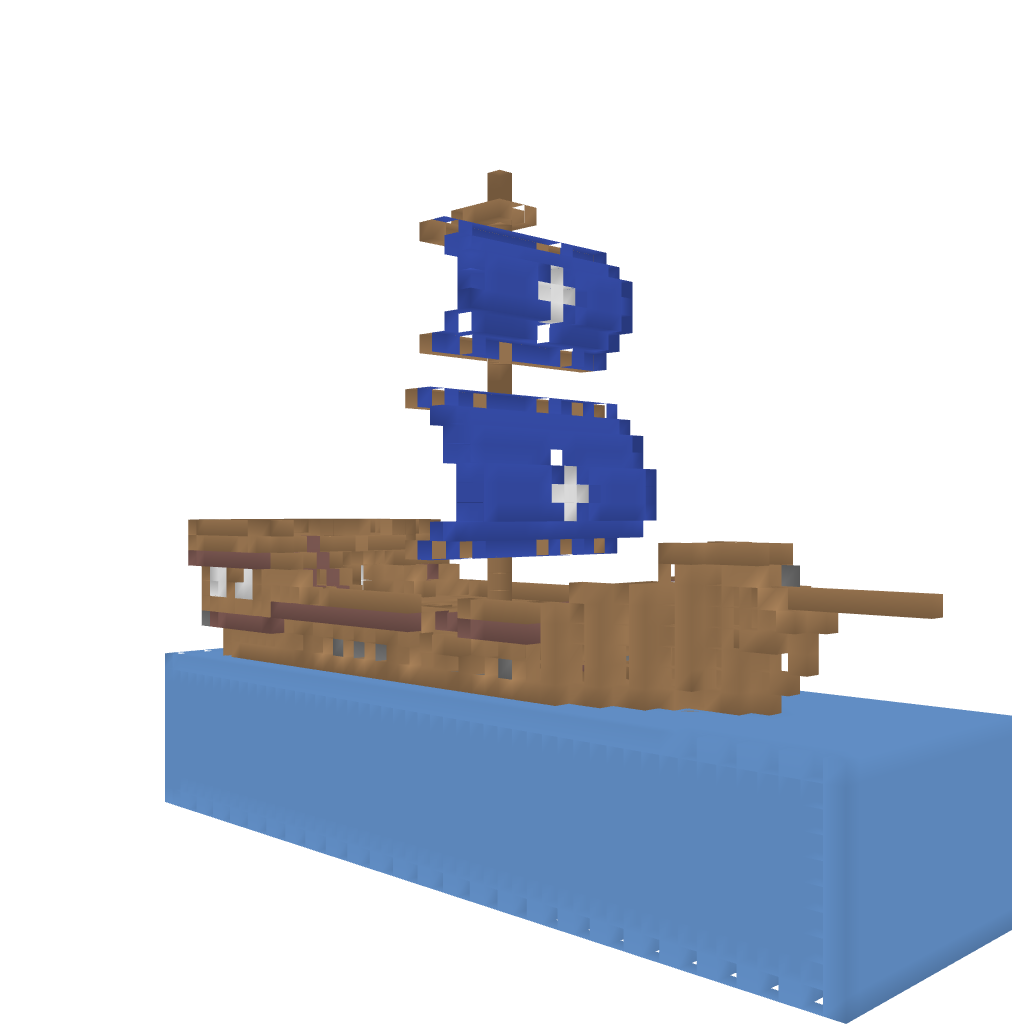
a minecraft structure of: warship bad low quality